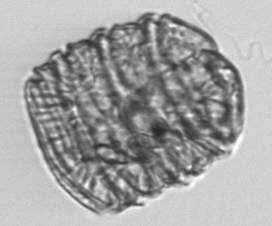
Label: Polykrikos